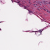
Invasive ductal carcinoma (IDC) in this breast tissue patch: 0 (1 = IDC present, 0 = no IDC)